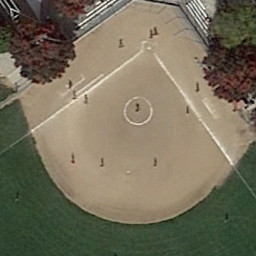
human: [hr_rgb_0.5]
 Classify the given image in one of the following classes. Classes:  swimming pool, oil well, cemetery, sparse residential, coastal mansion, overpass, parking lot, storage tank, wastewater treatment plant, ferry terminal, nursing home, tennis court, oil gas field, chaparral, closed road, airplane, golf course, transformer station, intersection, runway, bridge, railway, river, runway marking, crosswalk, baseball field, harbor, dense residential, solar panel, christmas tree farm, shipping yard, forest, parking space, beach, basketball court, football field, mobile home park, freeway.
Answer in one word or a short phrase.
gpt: baseball field